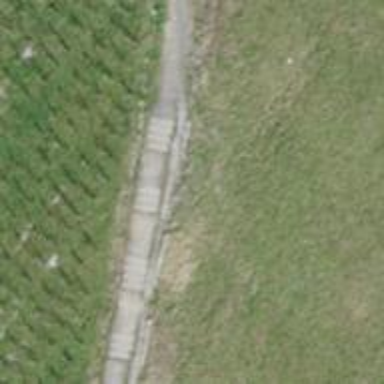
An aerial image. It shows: Set of steps on the road.